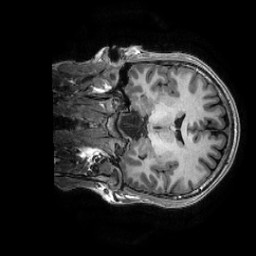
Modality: T1w
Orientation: coronal
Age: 31
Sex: male
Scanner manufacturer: ge
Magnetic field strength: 3 T
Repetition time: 0.0073 s
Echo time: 0.003 s